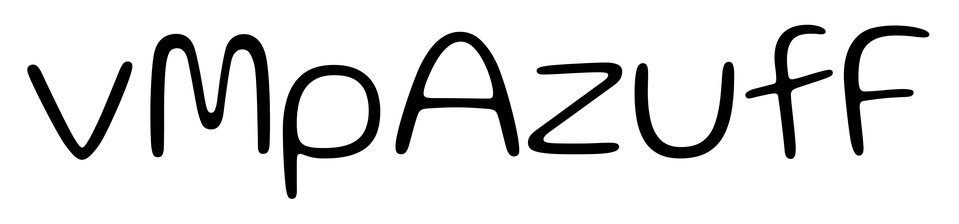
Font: Gluten_ExtraLight